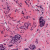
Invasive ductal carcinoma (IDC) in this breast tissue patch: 0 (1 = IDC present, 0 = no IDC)